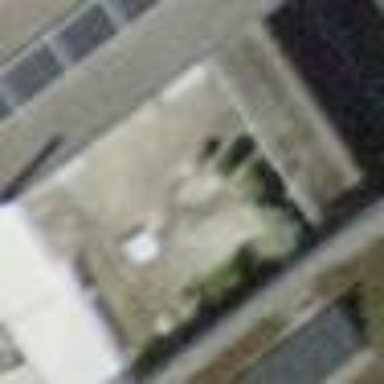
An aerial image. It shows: Flat roof building.